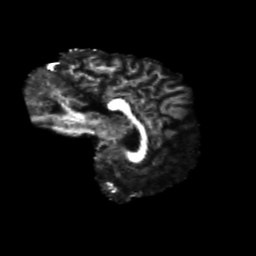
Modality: FA
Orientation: sagittal
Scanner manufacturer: siemens
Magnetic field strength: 3 T
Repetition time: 4.16 s
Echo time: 0.0806 s